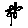
Label: flower